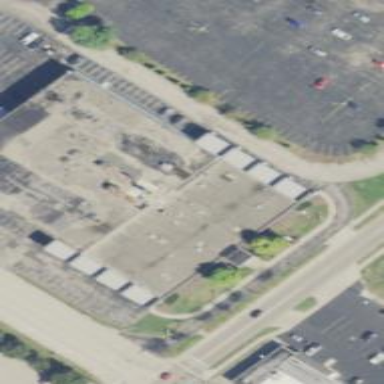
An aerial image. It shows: Commercial building.